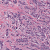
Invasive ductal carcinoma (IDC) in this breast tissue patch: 1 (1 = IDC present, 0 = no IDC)